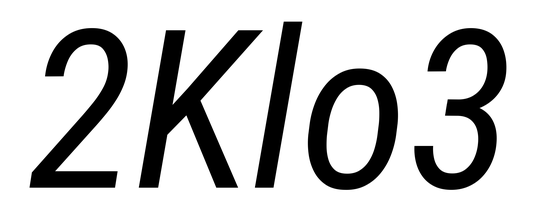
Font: Roboto-Italic_Condensed_Italic